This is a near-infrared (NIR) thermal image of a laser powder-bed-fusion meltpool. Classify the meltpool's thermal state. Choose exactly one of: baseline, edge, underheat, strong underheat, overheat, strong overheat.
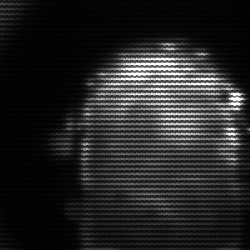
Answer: baseline